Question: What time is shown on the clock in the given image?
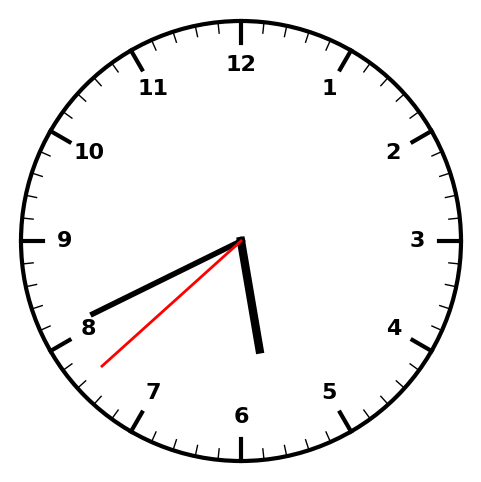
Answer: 05:40:38